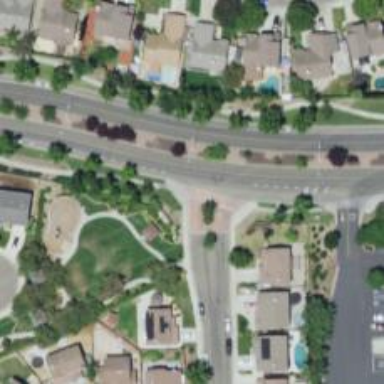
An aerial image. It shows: Residential road.